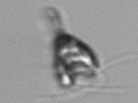
Label: Pyramimonas_longicauda